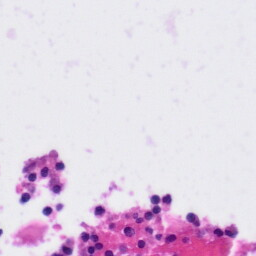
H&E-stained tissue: Tonsil